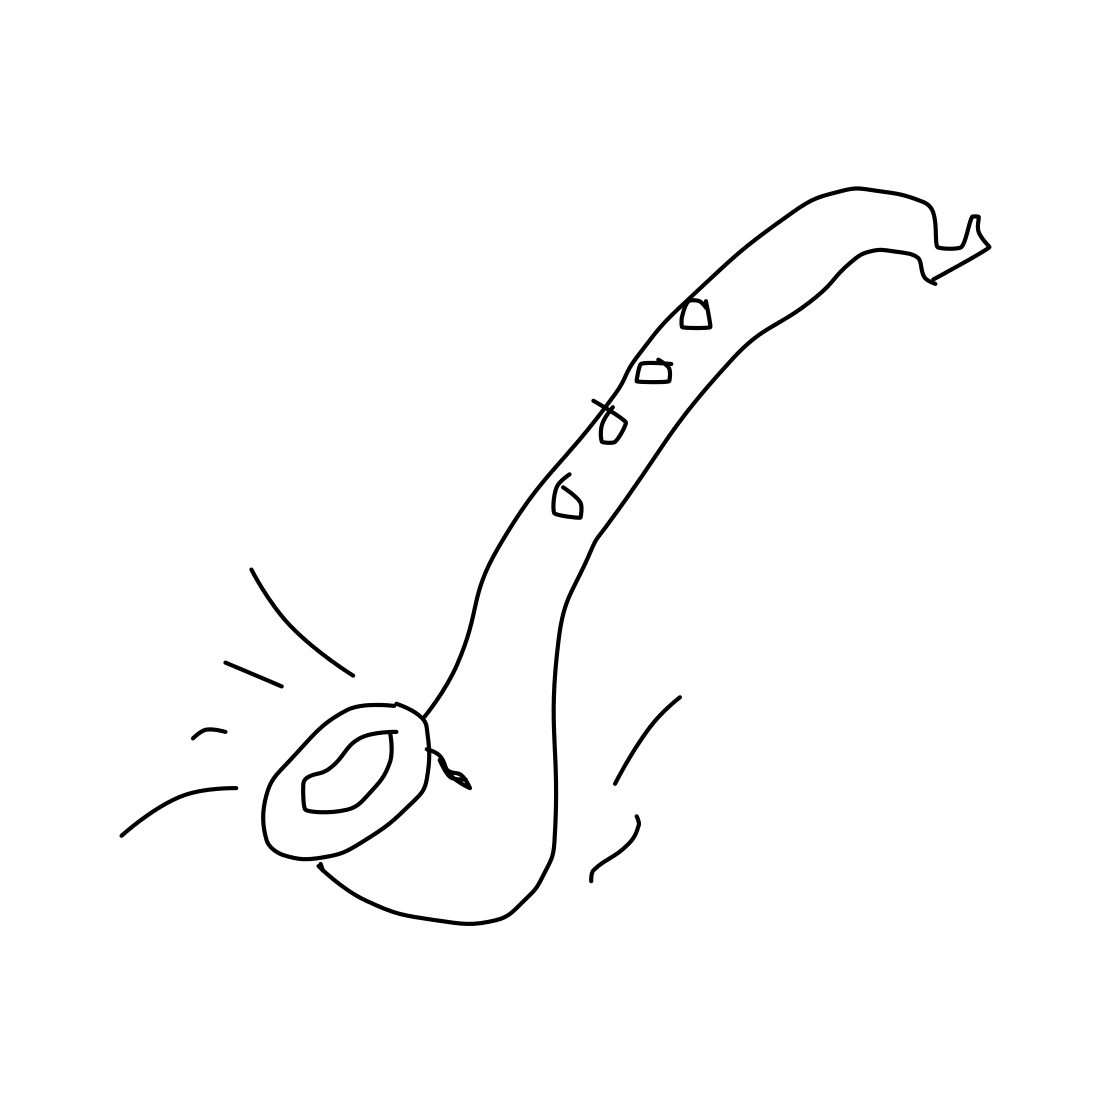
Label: saxophone